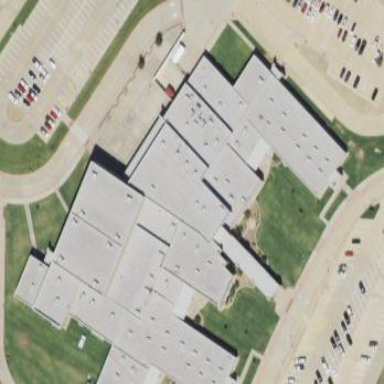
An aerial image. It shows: School building.